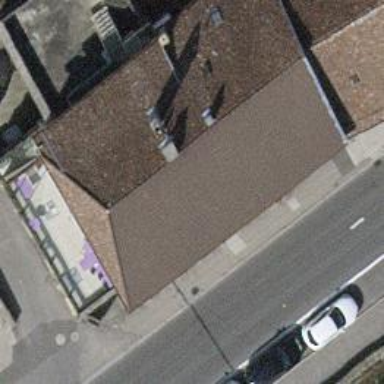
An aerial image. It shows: Restaurant.